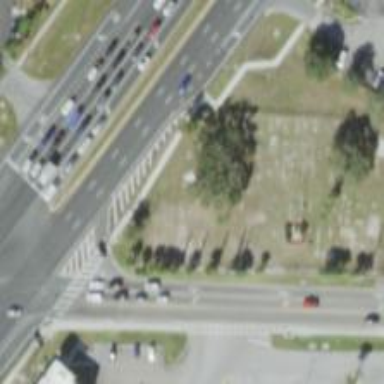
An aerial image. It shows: Cemetery.